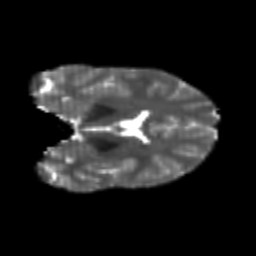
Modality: T2w
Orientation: coronal
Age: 20
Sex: female
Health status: healthy
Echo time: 0.074 s